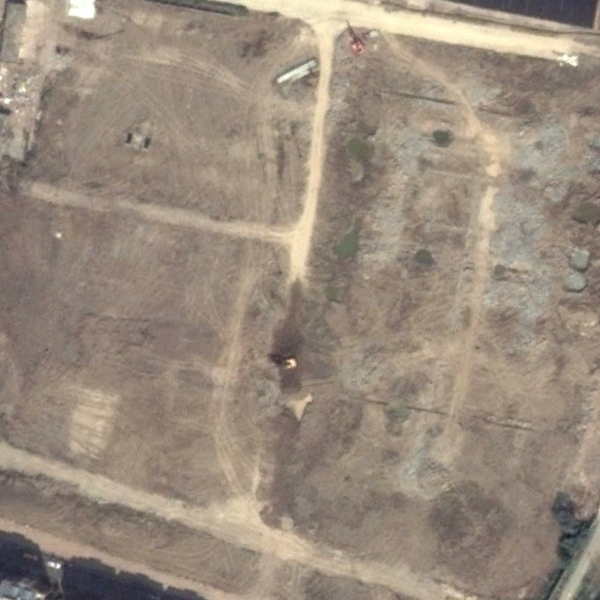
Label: BareLand